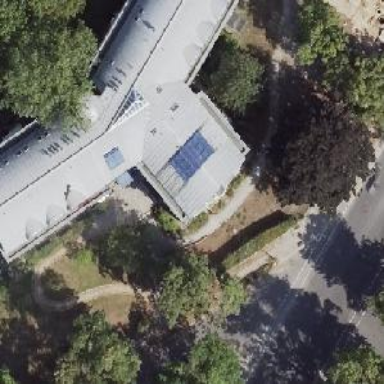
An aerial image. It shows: University building with round-shaped roof.